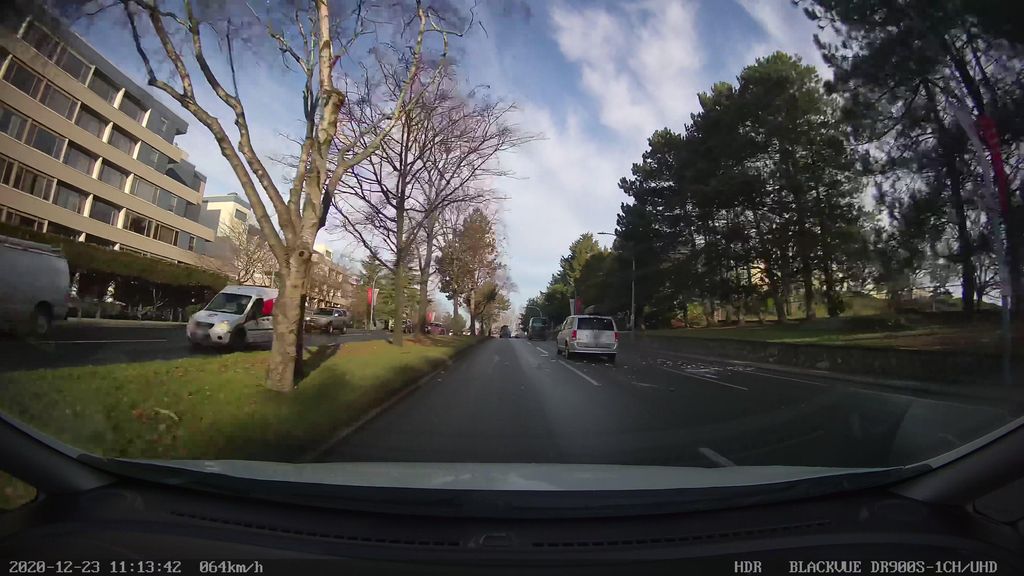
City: victoria